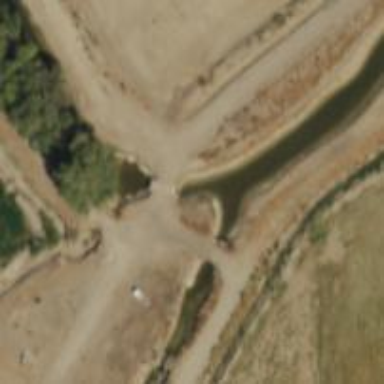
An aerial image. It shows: Canal culvert running through tunnel.